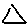
Label: triangle